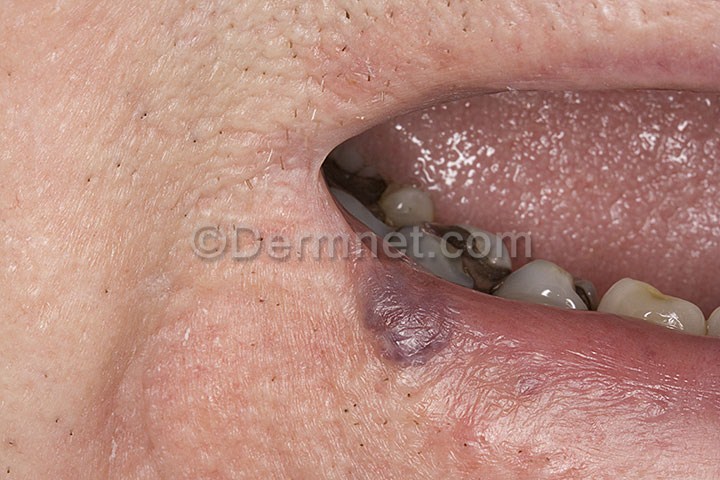
Disease: Vascular Tumors